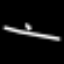
Label: line